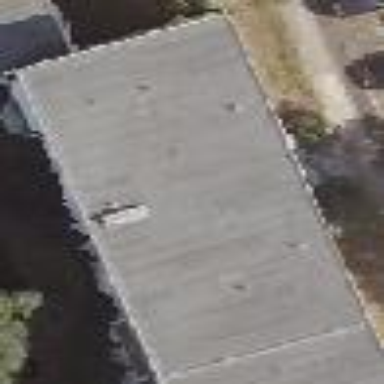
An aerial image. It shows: Apartment building with flat roof.